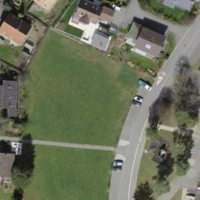
EUNIS habitat code: 54
Species observed at this site:
Grus grus